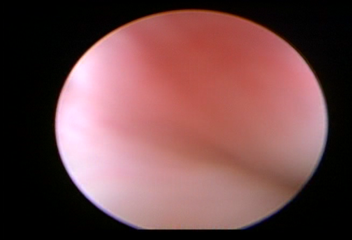
Modality: WLC
Class: Normal mucosa
Bladder cancer association: No